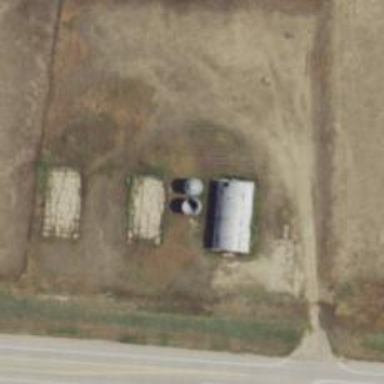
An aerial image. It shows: Silo.